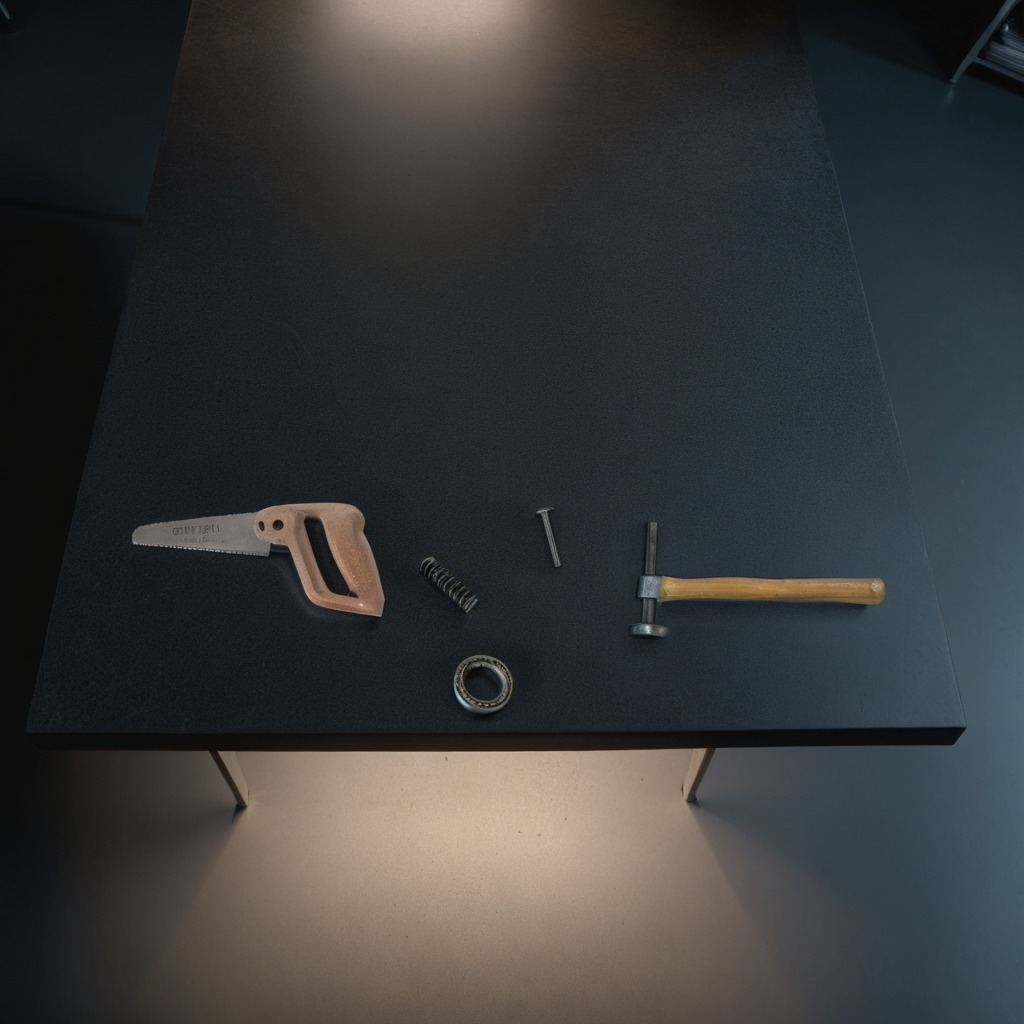
A ball bearing, a hammer, an iron nail, a coiled metal spring, and a handheld metal saw are lying on the clean granite table inside a workshop at night.